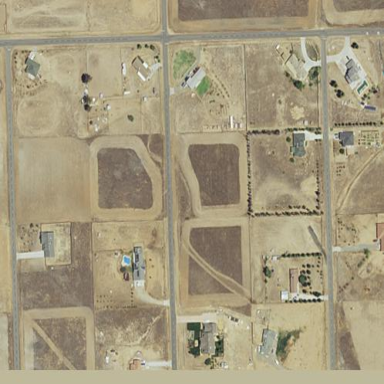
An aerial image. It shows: Rural residential area categorized as residential landuse.